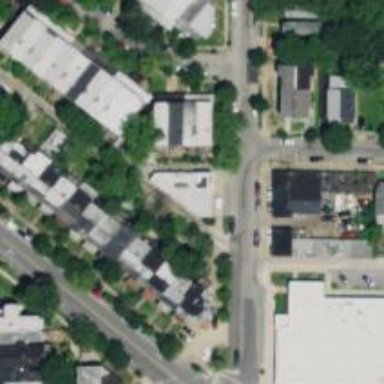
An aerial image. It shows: Alley classified as service road.